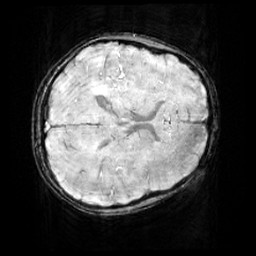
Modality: SWI
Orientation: axial
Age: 12
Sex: male
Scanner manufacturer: siemens
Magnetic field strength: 3 T
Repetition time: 0.027 s
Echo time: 0.02 s